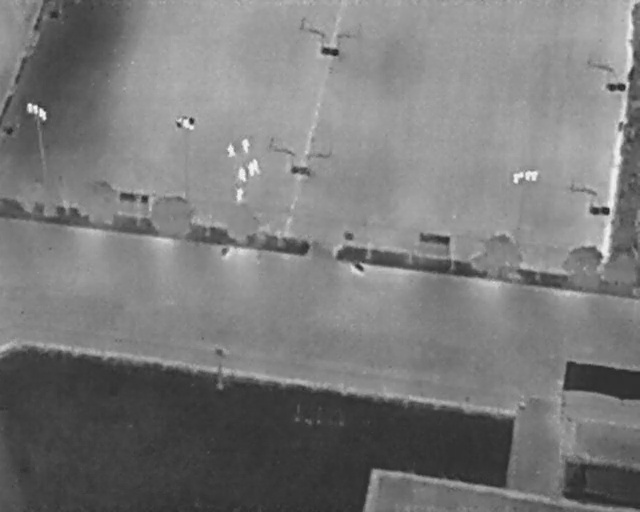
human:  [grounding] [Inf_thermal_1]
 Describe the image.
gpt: In the satellite image, there is  <ref>1 small person </ref> <box>[[35, 28, 37, 30, 2]]</box> located at top,  <ref>1 medium person </ref> <box>[[37, 27, 39, 29, 2]]</box> located at top,  <ref>2 medium person </ref> <box>[[38, 31, 41, 33, 2], [36, 33, 39, 34, 2]]</box> located at center,  <ref>2 small person </ref> <box>[[37, 32, 40, 33, 2], [36, 37, 38, 38, 2]]</box> located at center.